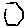
Label: hexagon